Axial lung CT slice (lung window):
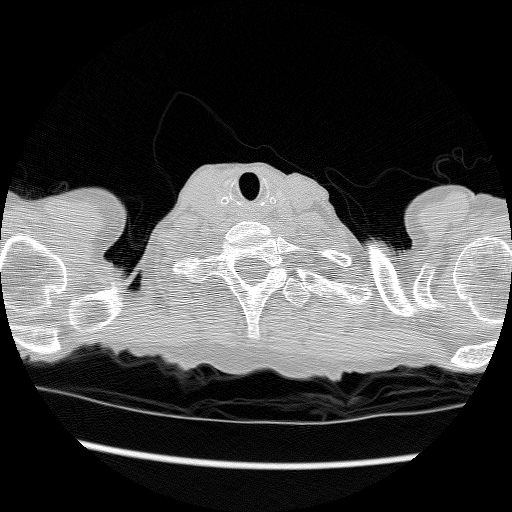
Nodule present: no